Field crop: maize
Growth stage: 2
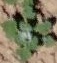
Species: chenopodium